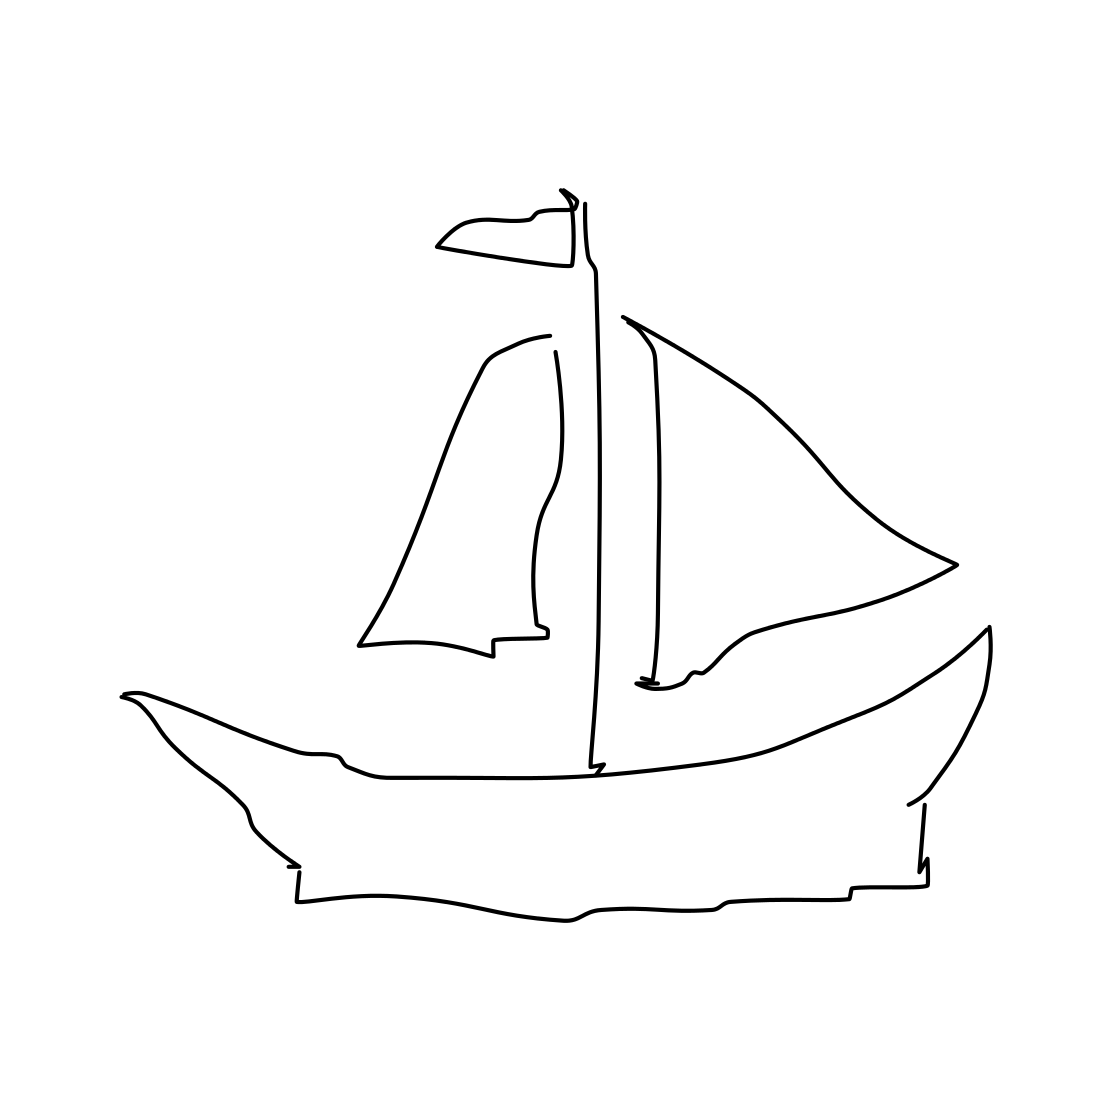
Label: sailboat